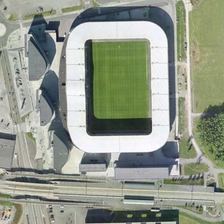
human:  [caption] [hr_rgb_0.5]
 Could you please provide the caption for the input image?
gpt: a road is near a square stadium .

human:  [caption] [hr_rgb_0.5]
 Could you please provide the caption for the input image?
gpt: a road is near a square stadium .

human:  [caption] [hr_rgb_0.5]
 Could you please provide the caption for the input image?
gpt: a road is near a square stadium .

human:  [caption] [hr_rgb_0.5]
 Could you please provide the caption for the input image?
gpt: a road is near a square stadium .

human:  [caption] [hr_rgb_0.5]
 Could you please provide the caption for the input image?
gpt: a road is near a square stadium .